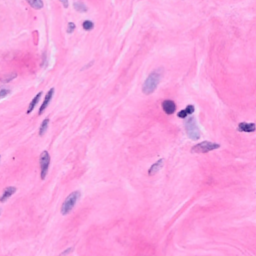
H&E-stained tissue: Breast